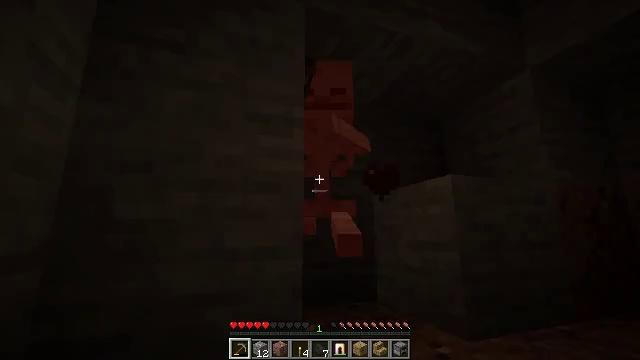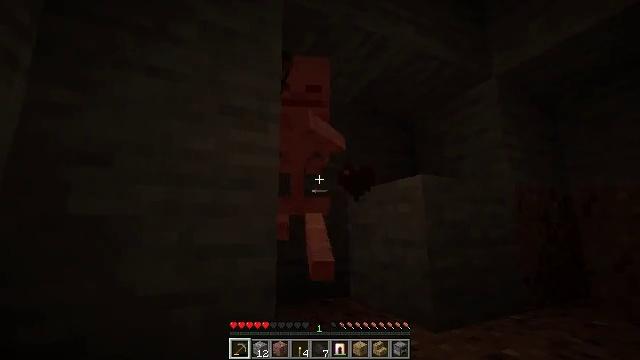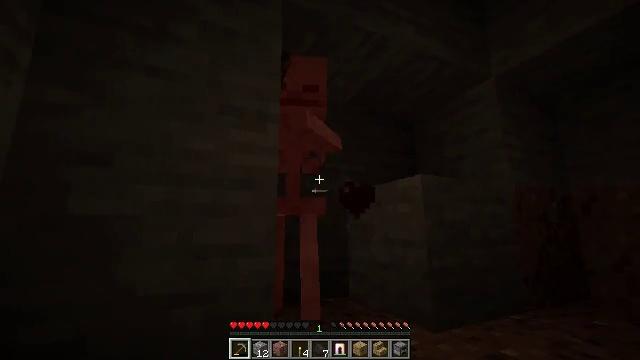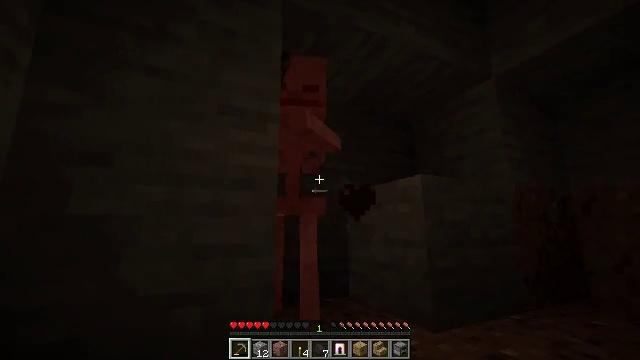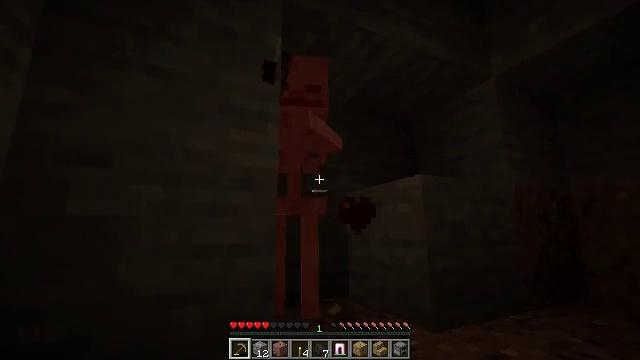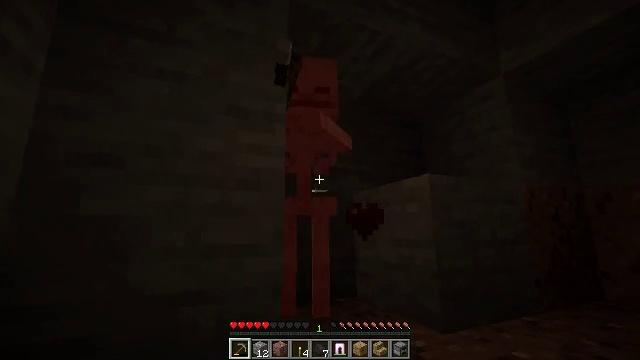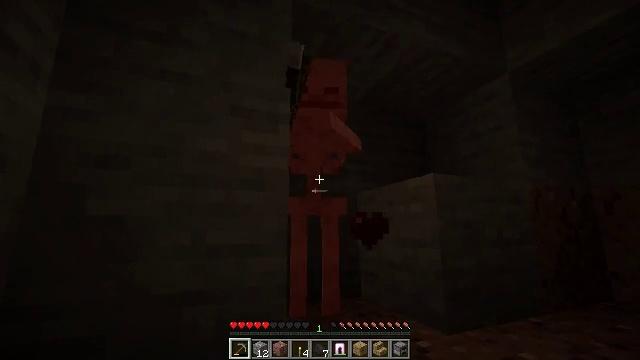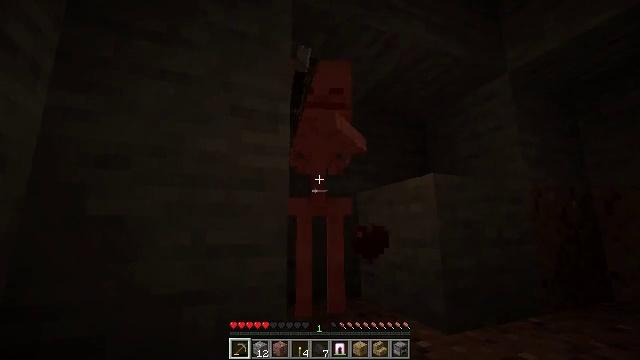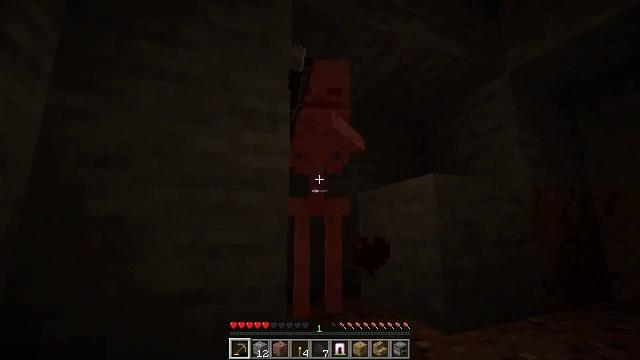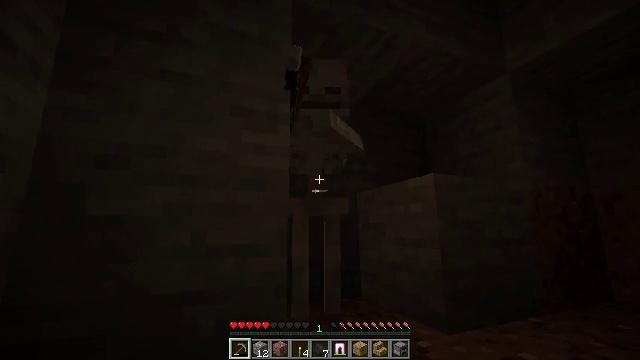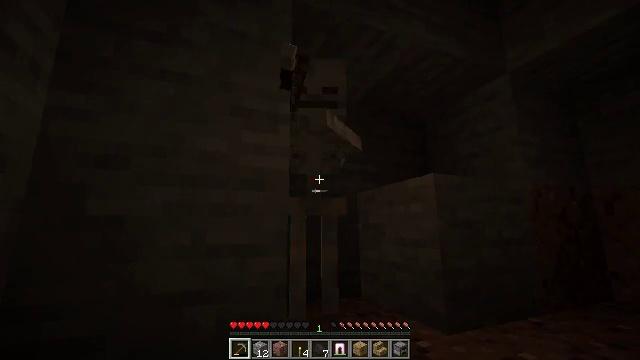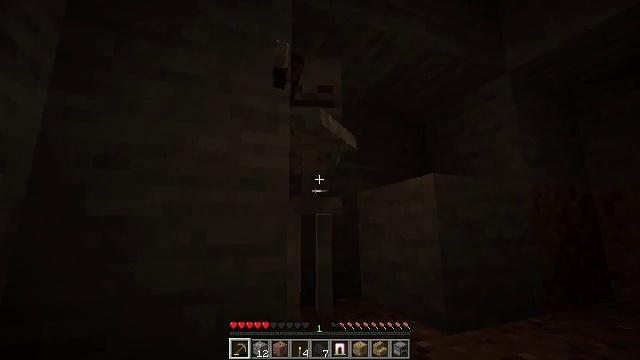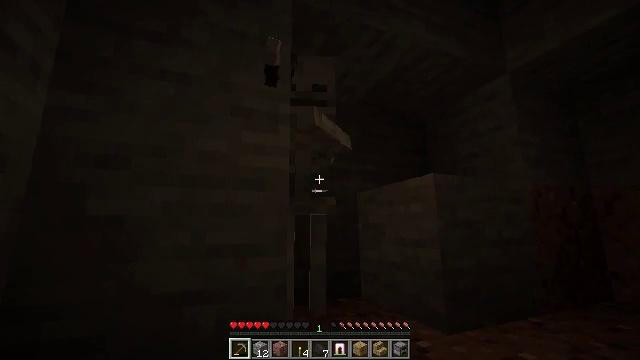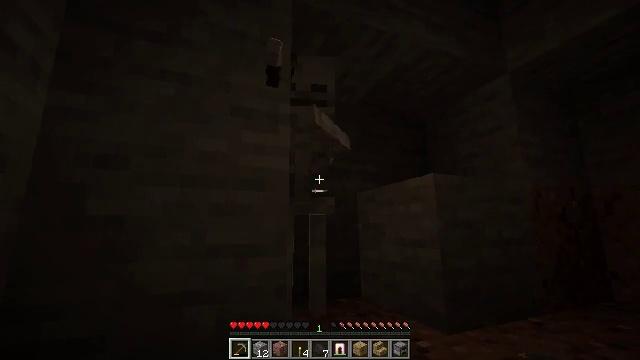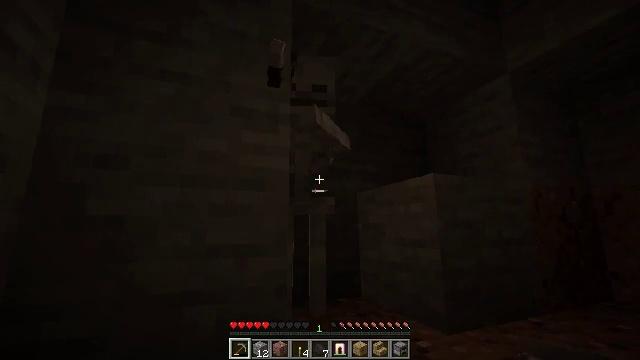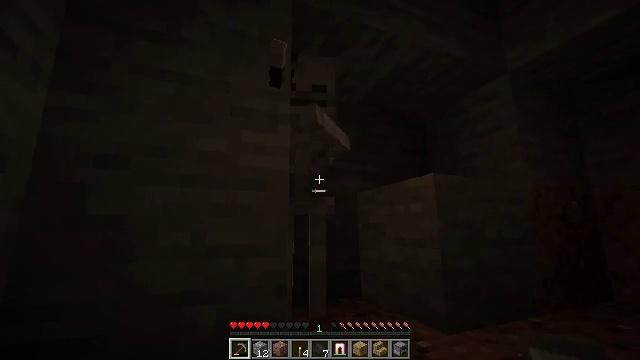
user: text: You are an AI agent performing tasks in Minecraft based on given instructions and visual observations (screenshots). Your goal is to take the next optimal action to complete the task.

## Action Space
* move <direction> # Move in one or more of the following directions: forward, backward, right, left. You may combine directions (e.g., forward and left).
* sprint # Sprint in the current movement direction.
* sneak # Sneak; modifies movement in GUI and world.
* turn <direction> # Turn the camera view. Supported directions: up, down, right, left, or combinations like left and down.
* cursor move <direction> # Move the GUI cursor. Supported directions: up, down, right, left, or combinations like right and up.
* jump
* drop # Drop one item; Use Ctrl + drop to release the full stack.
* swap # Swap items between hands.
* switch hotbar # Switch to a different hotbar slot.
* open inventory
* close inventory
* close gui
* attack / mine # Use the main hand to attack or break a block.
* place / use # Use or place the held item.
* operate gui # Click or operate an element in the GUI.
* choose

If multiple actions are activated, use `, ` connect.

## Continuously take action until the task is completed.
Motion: motion action
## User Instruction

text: Kill a skeleton.
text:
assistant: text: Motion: move forward, turn right, attack / mine
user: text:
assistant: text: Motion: move forward
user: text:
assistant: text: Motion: move forward, attack / mine
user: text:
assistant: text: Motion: move forward, attack / mine
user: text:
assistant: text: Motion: move forward, turn left, attack / mine
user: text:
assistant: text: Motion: move forward, attack / mine
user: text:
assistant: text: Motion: move forward, attack / mine
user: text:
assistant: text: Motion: move forward, attack / mine
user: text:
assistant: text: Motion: move forward, attack / mine
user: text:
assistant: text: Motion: move forward, attack / mine
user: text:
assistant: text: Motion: move forward, attack / mine
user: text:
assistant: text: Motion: move forward, attack / mine
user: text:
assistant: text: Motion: move forward, attack / mine
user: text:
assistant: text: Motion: move forward, attack / mine
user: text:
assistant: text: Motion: move forward, attack / mine
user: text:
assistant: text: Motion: move forward
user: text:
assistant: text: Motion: move forward, attack / mine
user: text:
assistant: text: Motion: move forward, attack / mine
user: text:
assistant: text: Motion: move forward, attack / mine
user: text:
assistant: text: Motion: move forward, attack / mine
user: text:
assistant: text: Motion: move forward, attack / mine
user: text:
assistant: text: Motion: attack / mine, jump